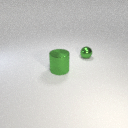
large green metal cylinder to the left of small green metal sphere